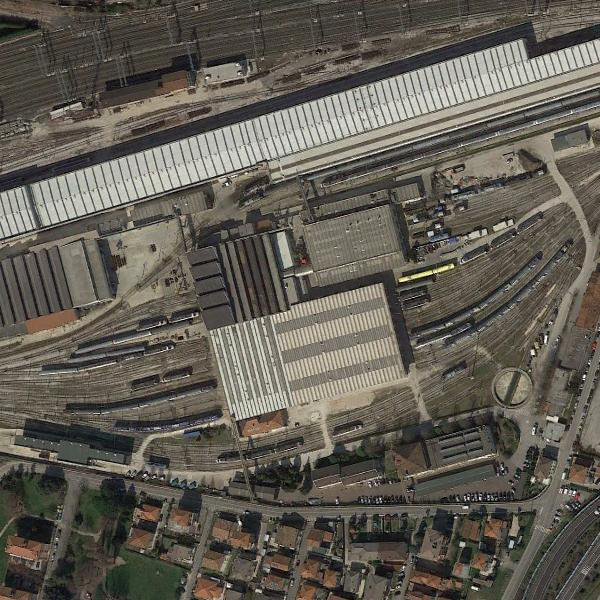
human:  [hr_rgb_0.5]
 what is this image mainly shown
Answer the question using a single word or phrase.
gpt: railway station